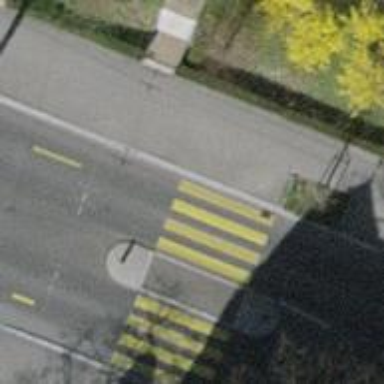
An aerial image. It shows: Kerb barrier.